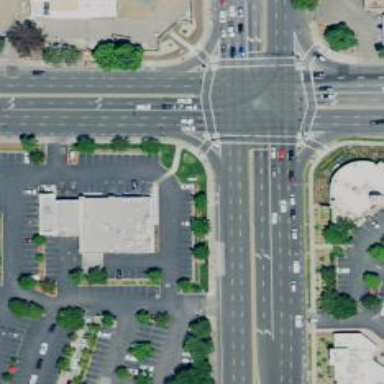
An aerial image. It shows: Crossing with line markings on the road.